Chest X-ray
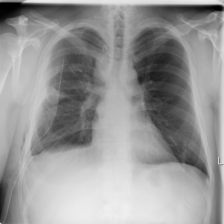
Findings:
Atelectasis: negative
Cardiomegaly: negative
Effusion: negative
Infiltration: negative
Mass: negative
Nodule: negative
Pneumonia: negative
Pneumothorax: negative
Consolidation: negative
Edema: negative
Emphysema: negative
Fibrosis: negative
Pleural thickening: negative
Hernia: negative